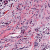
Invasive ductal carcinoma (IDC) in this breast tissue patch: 0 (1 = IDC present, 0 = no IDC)